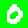
Digit: 0